Question: I would like to create functional to query data from a certain table.
- - - -
---
Blade/HTML
'''
{{ Form::open(array('action' => 'UrlController@query', 'method' => 'get')) }}
<input autofocus name="search" id="search" placeholder="Enter Catalog # " type="text" />
<span class="pull-right">
{{ Form::submit('Search', array('class' => 'btn btn-success btn-sm')) }}
</span>
{{ Form::close() }}
'''

As you can see, my search box name is 'search'
---
'''
public function query() {
// grab GET parameters
$search = Input::get('search');
// apply search filter
if ($search){
//$inventories = Inventory::all(); # It's works if I do this
$inventories = Inventory::where(function($inventories) use ($search){
$inventories->where('search', 'like', '%'.$search.'%');
});
return View::make('inventories.index')
->with('inventories', $inventories);
}else
return View::make('inventories.index');
}
'''
---
I couldn't get any result(s) to display.
Did I do something wrong ? here :
'''
$inventories = Inventory::where(function($inventories) use ($search){
$inventories->where('search', 'like', '%'.$search.'%');
});
'''
What is the most efficient way to accomplish this kind of task in Laravel ?
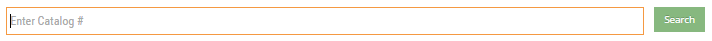
Answer: you are not use method
'''
$inventories = Inventory::where(function($inventories) use ($search){
$inventories->where('search', 'like', '%'.$search.'%');
})->get();
'''
And Also use method
'''
$inventories = Inventory::where(function($inventories) use ($search){
$inventories->where('search', 'like', '%'.$search.'%');
})->paginate(15);
'''
Hope it will be helpful